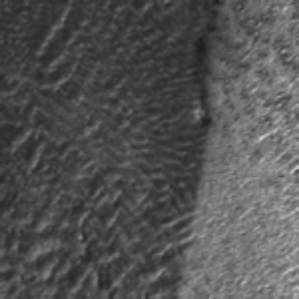
Label: frost